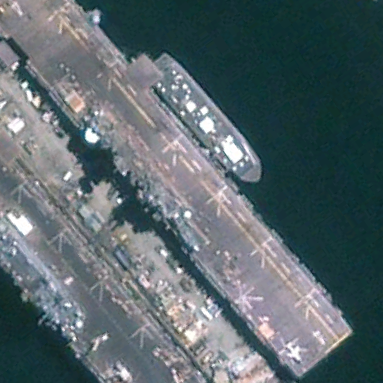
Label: assault